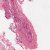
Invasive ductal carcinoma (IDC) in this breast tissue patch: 0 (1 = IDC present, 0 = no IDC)